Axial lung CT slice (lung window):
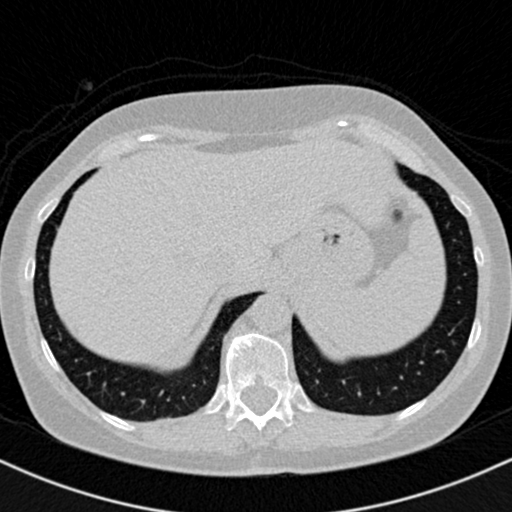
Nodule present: no